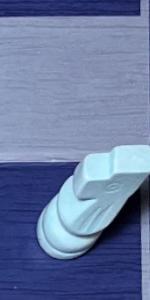
Label: Knight_White